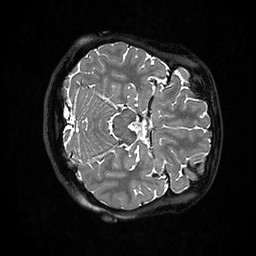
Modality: T2w
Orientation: axial
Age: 23
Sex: female
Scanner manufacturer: ge
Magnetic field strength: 3 T
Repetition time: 3.202 s
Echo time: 0.06568 s